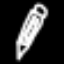
Label: pencil